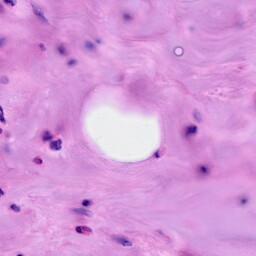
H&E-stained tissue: Breast